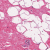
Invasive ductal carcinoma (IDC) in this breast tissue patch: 0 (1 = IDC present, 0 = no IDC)